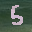
Label: 5